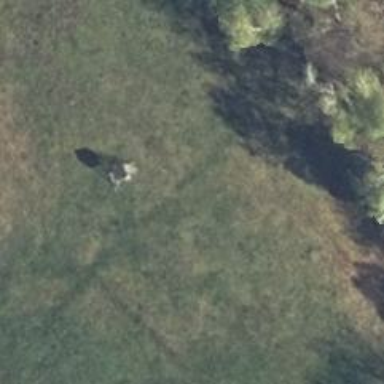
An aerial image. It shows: Hunting stand.